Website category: sports
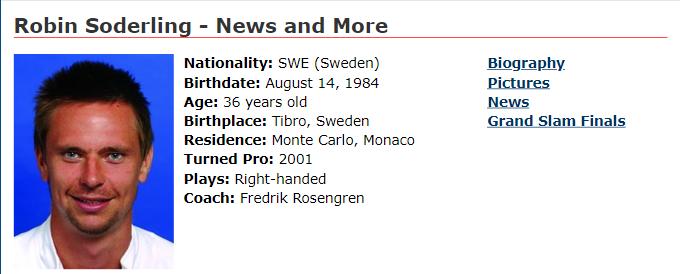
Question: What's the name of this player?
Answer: Robin Soderling

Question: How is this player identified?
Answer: Robin Soderling

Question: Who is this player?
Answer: Robin Soderling

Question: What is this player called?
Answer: Robin Soderling

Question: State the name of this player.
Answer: Robin Soderling

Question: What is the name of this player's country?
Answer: SWE

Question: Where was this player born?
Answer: SWE

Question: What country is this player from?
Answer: SWE

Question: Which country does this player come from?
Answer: SWE

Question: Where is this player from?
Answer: SWE

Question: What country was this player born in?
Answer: SWE

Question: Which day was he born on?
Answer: August 14, 1984

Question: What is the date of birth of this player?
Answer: August 14, 1984

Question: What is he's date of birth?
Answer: August 14, 1984

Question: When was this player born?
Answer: August 14, 1984

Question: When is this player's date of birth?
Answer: August 14, 1984

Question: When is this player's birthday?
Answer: August 14, 1984

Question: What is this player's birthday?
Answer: August 14, 1984

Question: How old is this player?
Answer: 36 years old

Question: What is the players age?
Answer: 36 years old

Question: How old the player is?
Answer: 36 years old

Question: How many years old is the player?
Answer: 36 years old

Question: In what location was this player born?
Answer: Tibro, Sweden

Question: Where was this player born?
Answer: Tibro, Sweden

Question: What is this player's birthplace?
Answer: Tibro, Sweden

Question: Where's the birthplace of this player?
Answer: Tibro, Sweden

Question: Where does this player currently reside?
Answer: Monte Carlo, Monaco

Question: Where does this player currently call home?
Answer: Monte Carlo, Monaco

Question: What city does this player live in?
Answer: Monte Carlo, Monaco

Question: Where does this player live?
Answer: Monte Carlo, Monaco

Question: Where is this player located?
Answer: Monte Carlo, Monaco

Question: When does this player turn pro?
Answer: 2001

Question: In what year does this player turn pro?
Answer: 2001

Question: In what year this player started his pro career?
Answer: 2001

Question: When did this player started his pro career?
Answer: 2001

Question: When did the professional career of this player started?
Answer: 2001

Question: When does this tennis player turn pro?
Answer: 2001

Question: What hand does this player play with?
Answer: Right-handed

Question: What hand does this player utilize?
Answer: Right-handed

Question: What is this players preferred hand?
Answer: Right-handed

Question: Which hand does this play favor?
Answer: Right-handed

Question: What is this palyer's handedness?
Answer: Right-handed

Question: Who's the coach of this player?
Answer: Fredrik Rosengren

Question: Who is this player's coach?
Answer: Fredrik Rosengren

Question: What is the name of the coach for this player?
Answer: Fredrik Rosengren

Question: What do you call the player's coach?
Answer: Fredrik Rosengren